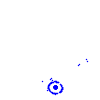
Particle: electron